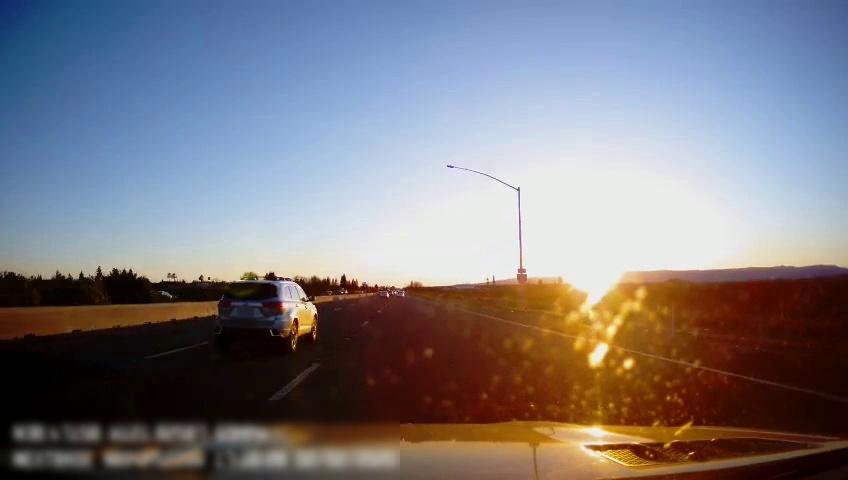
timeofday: Day
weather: Sunny
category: Drivable Space
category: Vehicles | Car
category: Vehicles | SUV
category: Vehicles | SUV
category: Lanes | Alternate Lane
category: Lanes | Current Lane
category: Lanes | Alternate Lane
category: Lanes | Alternate Lane
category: Traffic | Signs